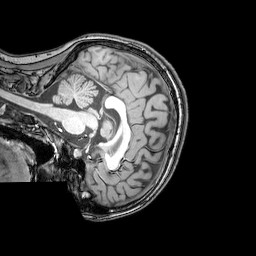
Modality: T1w
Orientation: sagittal
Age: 25
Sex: female
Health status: healthy
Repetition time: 0.081 s
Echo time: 0.037 s